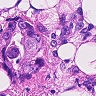
Metastatic tissue present: yes